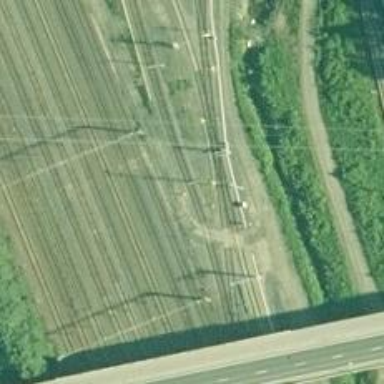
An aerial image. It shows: Railway signal.